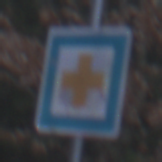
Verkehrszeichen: ErsteHilfe
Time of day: MorningAfternoon
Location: Outdoor (Nature)
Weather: Overcast
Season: Winter
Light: Natural